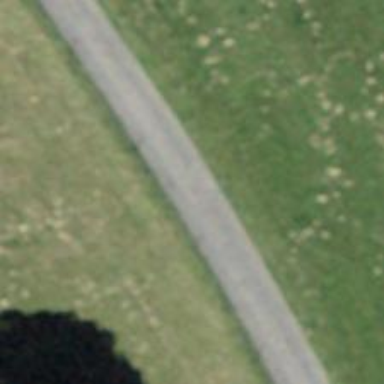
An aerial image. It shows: Asphalt track with grade1 surface.